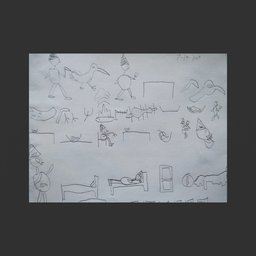
Label: decoration